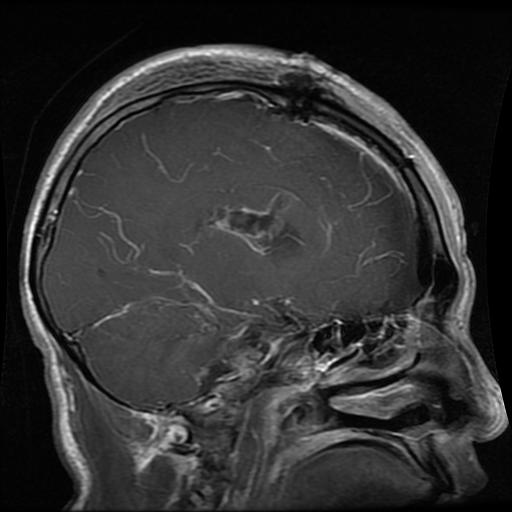
Label: glioma